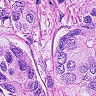
Metastatic tissue present: yes